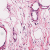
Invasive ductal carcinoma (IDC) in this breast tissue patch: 0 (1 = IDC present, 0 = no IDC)